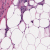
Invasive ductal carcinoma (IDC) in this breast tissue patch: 0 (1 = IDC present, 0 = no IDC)